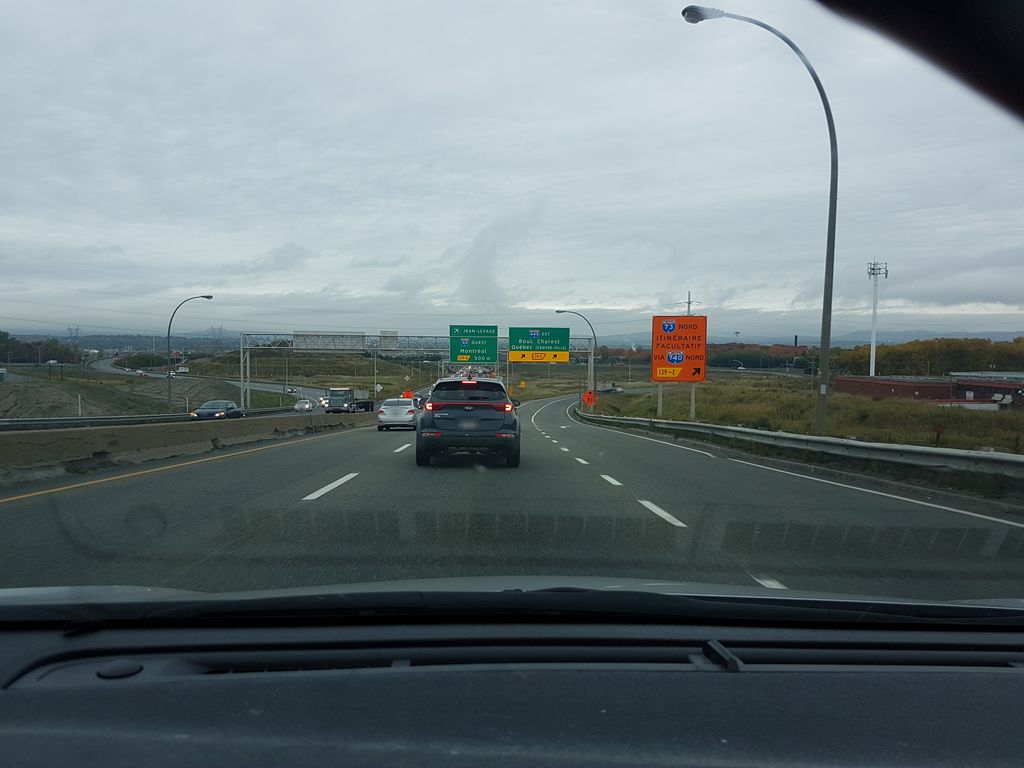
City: quebec_city